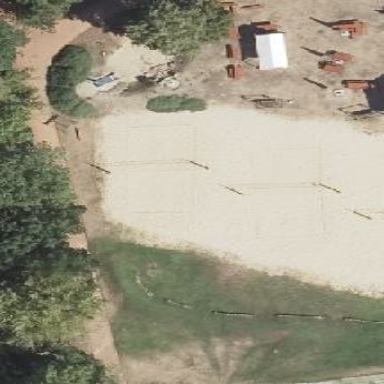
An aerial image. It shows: Sandy pitch for beach volleyball.